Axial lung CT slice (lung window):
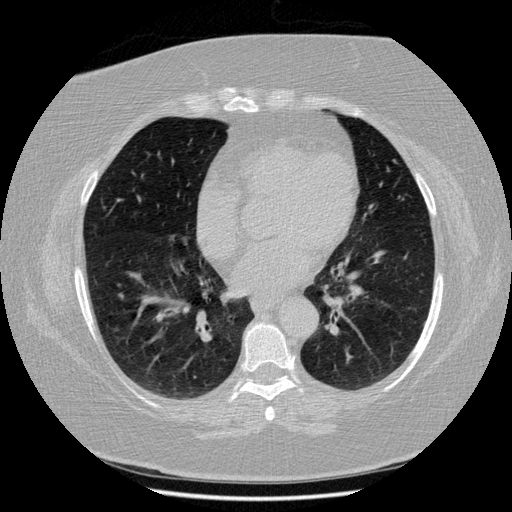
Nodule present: no